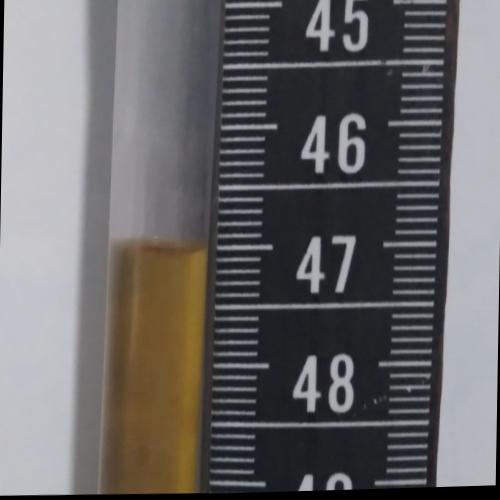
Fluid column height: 47.0 cm